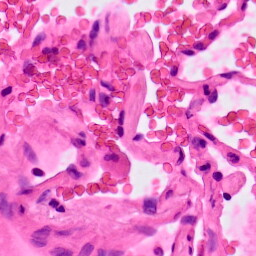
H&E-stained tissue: Lung